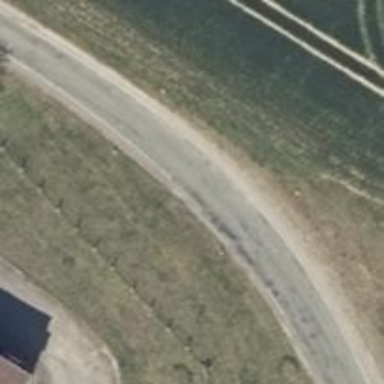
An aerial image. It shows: Secondary road with surface made of concrete plates.